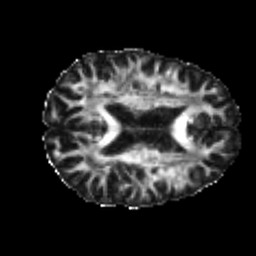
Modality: FA
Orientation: axial
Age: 23
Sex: male
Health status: healthy
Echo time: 0.074 s